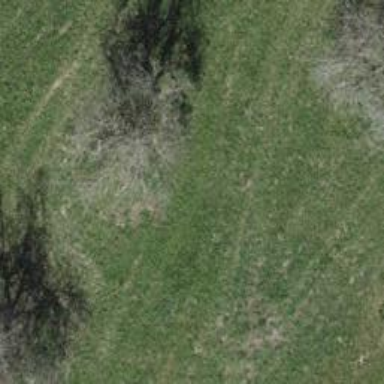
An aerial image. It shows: Single tag "natural: tree."